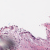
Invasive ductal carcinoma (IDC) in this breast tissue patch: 1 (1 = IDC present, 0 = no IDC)